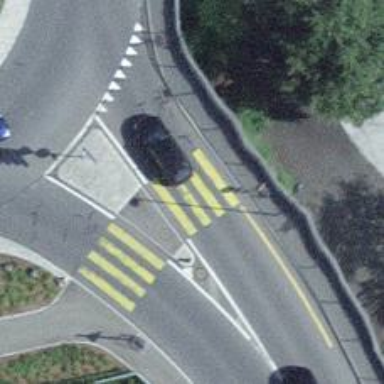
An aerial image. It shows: Uncontrolled zebra crossing with zebra markings.